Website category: university
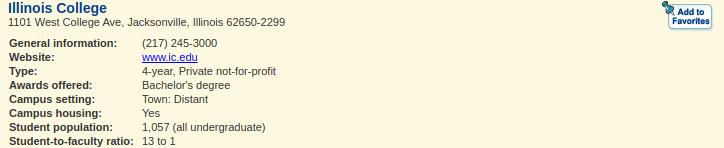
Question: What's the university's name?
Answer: Illinois College

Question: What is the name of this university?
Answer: Illinois College

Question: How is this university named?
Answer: Illinois College

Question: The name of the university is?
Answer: Illinois College

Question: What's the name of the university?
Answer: Illinois College

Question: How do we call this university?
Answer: Illinois College

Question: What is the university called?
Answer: Illinois College

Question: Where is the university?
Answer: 1101 West College Ave, Jacksonville, Illinois 62650-2299

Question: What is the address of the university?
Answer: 1101 West College Ave, Jacksonville, Illinois 62650-2299

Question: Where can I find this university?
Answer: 1101 West College Ave, Jacksonville, Illinois 62650-2299

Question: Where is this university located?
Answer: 1101 West College Ave, Jacksonville, Illinois 62650-2299

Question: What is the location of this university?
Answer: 1101 West College Ave, Jacksonville, Illinois 62650-2299

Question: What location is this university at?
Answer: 1101 West College Ave, Jacksonville, Illinois 62650-2299

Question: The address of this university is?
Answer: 1101 West College Ave, Jacksonville, Illinois 62650-2299

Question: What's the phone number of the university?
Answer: (217) 245-3000

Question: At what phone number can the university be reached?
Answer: (217) 245-3000

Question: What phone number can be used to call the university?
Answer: (217) 245-3000

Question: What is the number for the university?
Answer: (217) 245-3000

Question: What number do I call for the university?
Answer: (217) 245-3000

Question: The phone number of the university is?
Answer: (217) 245-3000

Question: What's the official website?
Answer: www.ic.edu

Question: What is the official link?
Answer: www.ic.edu

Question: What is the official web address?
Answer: www.ic.edu

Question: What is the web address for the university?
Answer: www.ic.edu

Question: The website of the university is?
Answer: www.ic.edu

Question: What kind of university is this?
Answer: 4-year, Private not-for-profit

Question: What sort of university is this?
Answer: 4-year, Private not-for-profit

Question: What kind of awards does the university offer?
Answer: Bachelor's degree

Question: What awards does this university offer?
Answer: Bachelor's degree

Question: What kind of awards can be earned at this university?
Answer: Bachelor's degree

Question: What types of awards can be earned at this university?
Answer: Bachelor's degree

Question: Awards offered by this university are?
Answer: Bachelor's degree

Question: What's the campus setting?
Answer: Town: Distant

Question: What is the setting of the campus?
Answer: Town: Distant

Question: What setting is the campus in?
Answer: Town: Distant

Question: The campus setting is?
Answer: Town: Distant

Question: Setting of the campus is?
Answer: Town: Distant

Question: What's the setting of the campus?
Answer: Town: Distant

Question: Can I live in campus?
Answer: Yes

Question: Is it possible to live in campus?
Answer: Yes

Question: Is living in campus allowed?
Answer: Yes

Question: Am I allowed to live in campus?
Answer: Yes

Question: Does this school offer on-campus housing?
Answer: Yes

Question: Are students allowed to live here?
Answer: Yes

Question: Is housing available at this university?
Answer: Yes

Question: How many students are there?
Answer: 1,057 (all undergraduate)

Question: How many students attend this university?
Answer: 1,057 (all undergraduate)

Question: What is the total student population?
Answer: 1,057 (all undergraduate)

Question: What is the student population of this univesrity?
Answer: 1,057 (all undergraduate)

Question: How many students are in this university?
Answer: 1,057 (all undergraduate)

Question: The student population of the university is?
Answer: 1,057 (all undergraduate)

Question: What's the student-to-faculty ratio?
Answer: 13 to 1

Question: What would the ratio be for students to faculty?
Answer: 13 to 1

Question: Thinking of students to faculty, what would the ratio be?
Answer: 13 to 1

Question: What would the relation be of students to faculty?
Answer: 13 to 1

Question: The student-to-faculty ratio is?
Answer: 13 to 1

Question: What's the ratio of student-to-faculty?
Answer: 13 to 1

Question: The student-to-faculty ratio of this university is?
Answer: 13 to 1